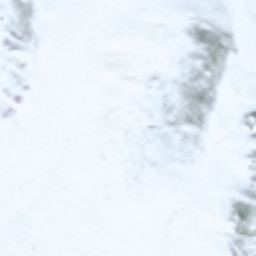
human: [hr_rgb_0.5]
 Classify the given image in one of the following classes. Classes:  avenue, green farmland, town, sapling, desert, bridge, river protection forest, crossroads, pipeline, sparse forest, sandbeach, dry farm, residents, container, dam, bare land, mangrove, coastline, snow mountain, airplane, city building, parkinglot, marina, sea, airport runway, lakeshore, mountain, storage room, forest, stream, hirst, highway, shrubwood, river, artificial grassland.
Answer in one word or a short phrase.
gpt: snow mountain